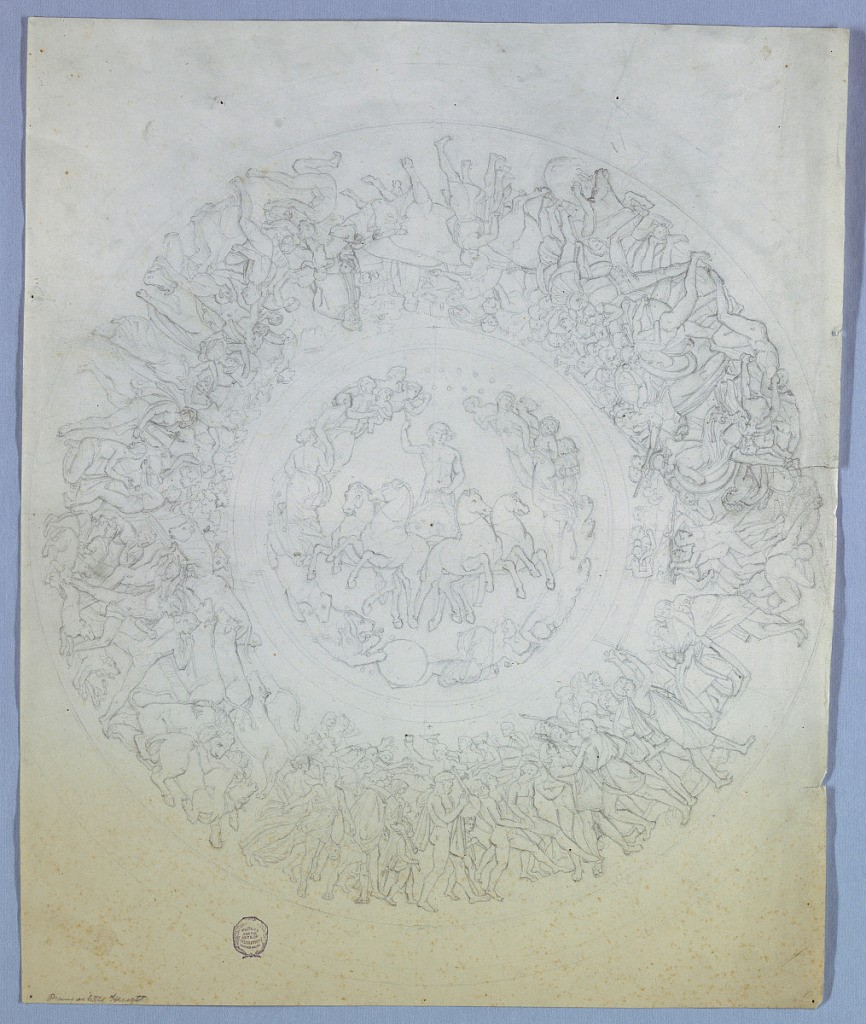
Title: Sketches for a Decorated Ceiling
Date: ca. 1820
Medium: Graphite on paper
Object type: Drawing
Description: At center, a circle composed of animals and figures surrounds a chariot drawn by four horses. A second circle with figures surrounds this, in the style of a classical frieze.